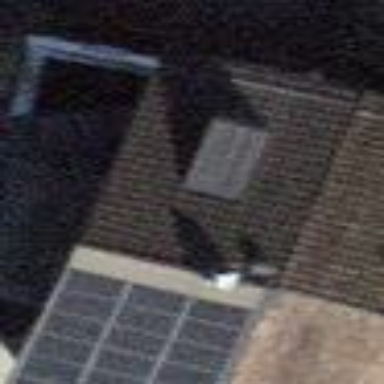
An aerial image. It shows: Building with tile roof.